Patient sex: M
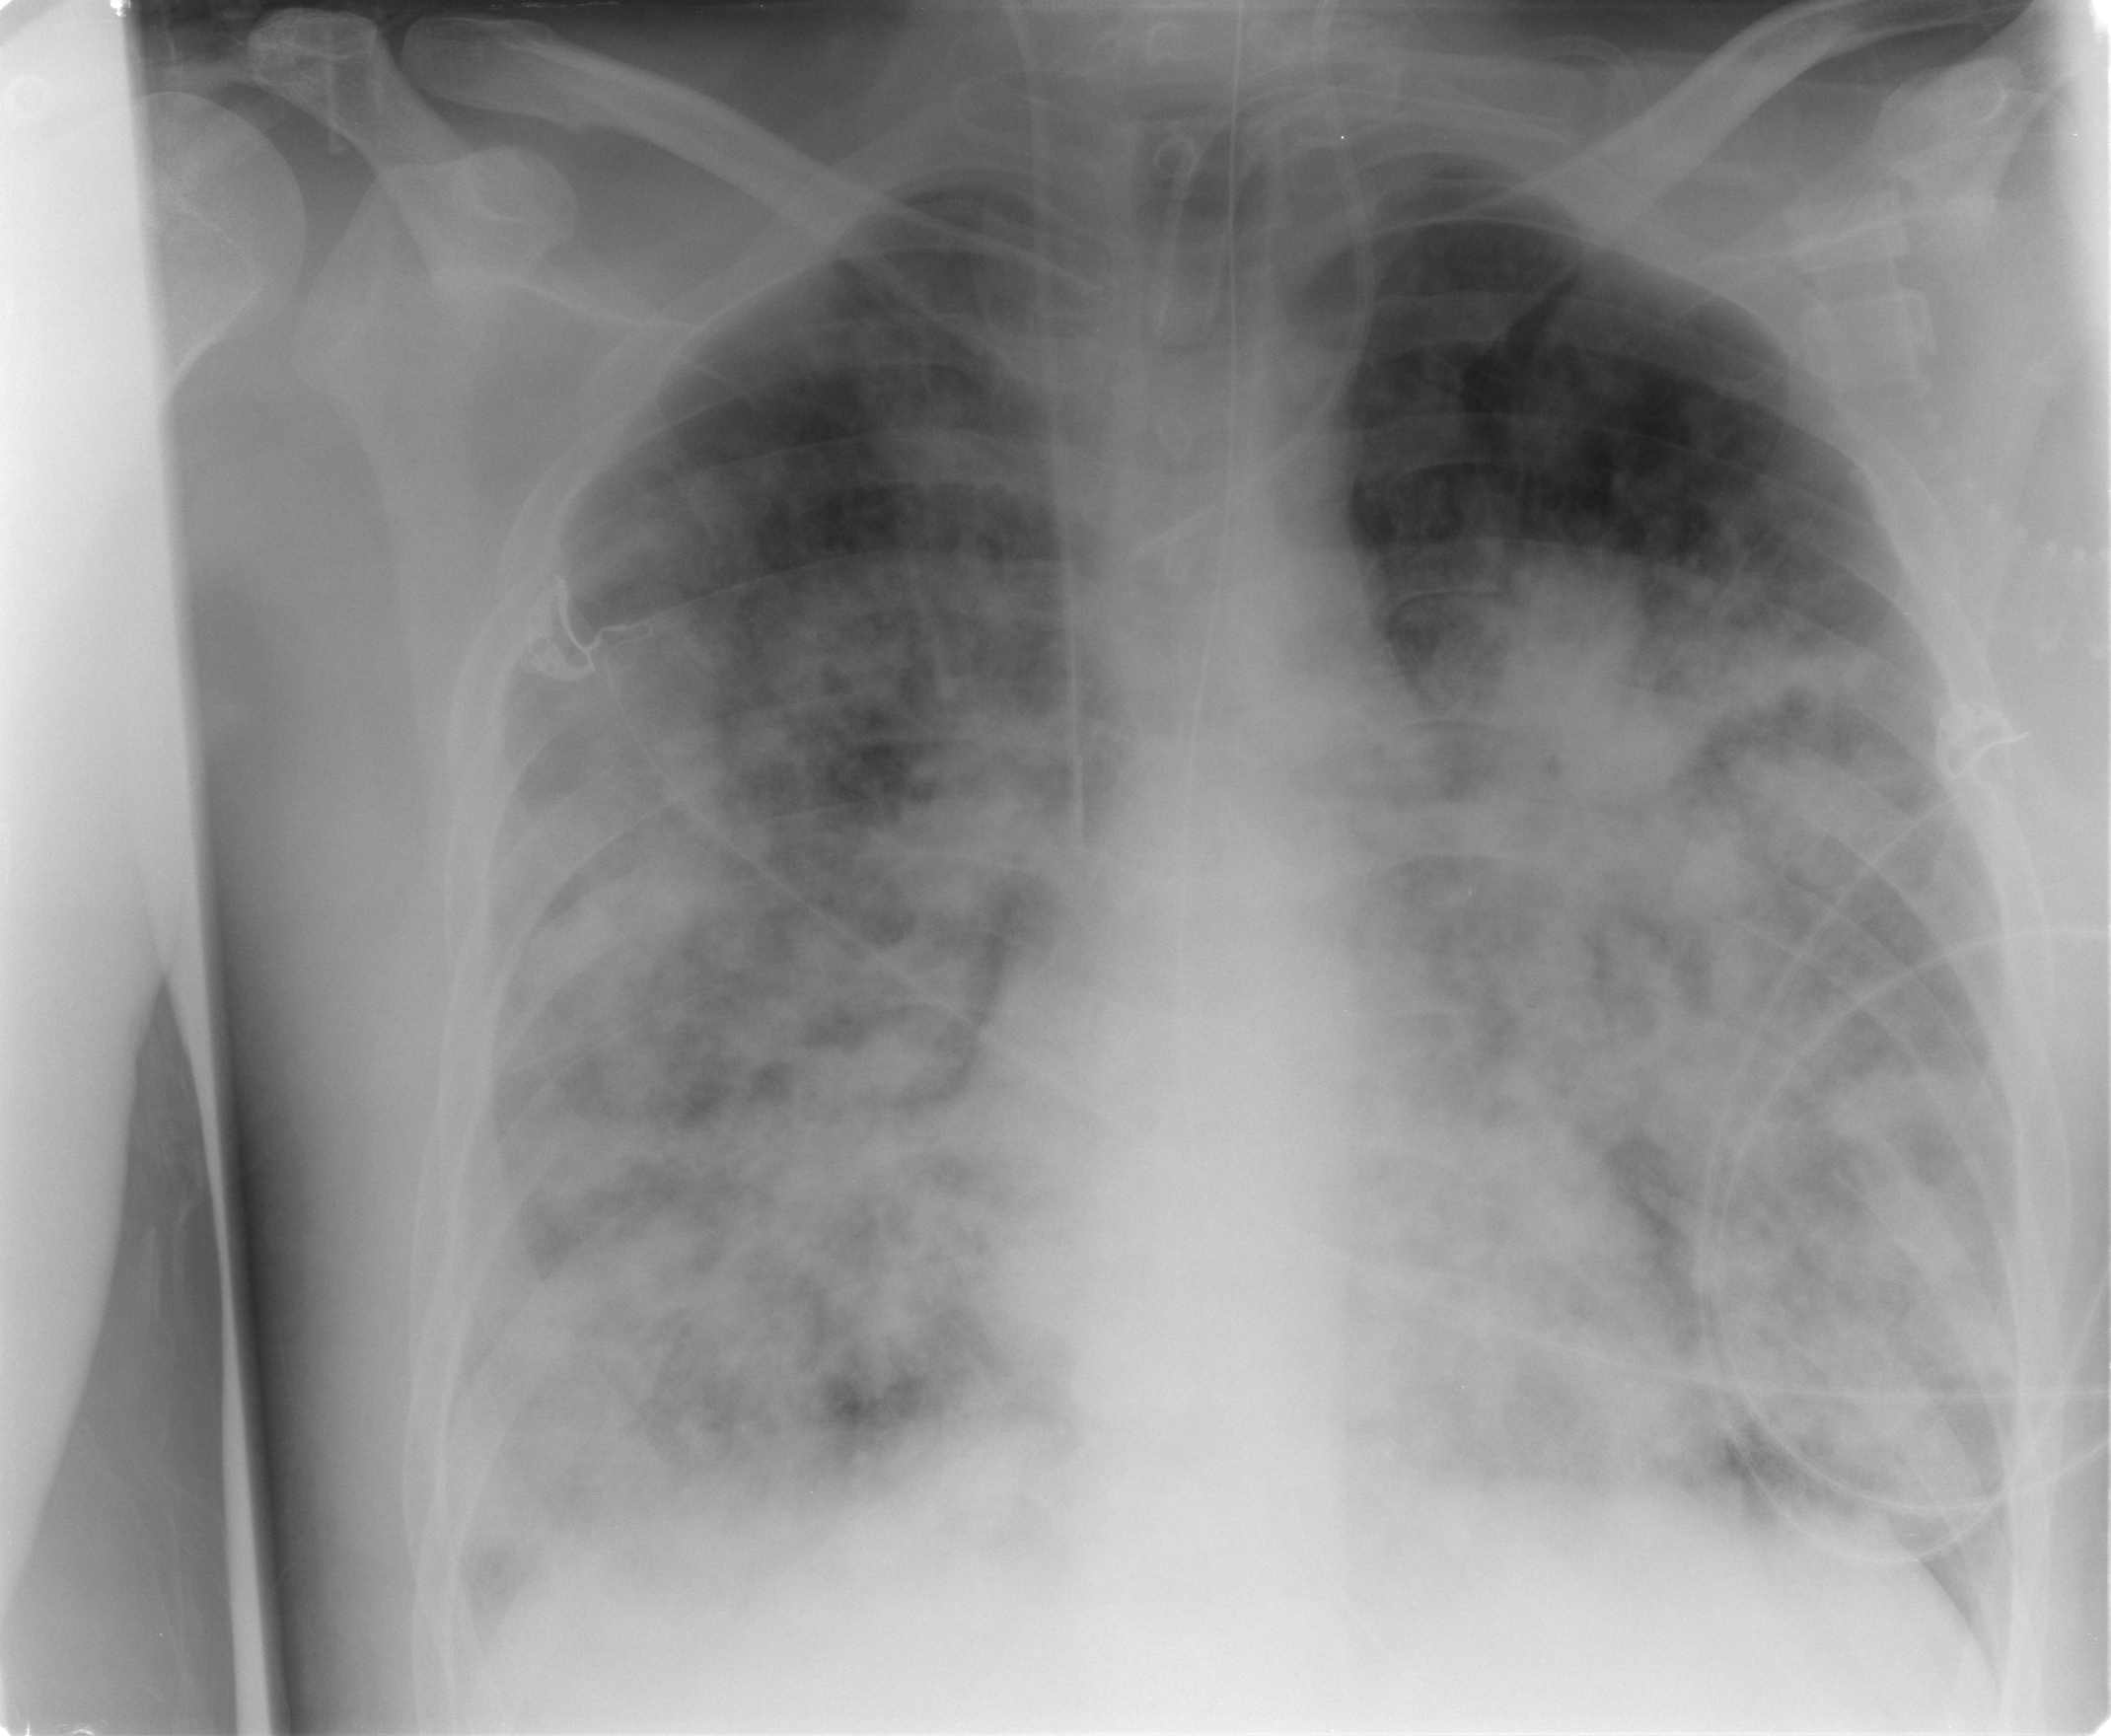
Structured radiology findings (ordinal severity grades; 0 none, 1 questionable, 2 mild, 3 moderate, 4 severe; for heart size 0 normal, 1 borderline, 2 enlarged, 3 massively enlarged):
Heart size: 0
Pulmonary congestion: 1
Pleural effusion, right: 0
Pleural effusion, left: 0
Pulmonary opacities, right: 4
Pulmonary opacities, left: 4
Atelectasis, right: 3
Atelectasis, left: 3